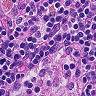
Metastatic tissue present: no